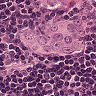
Metastatic tissue present: yes